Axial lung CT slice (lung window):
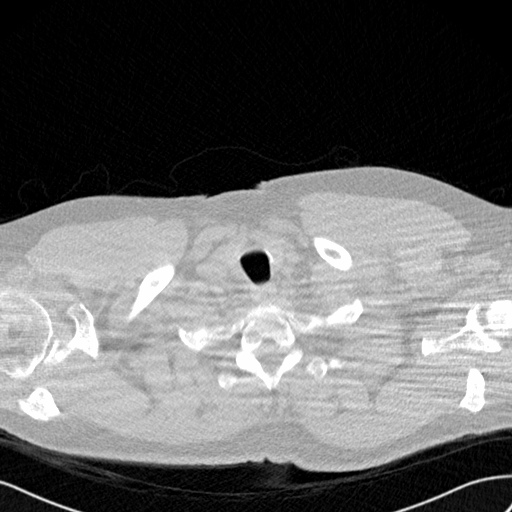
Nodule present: no